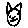
Label: cat